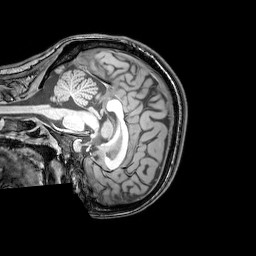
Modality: T1w
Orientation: sagittal
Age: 20
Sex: female
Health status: healthy
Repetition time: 0.081 s
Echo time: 0.037 s